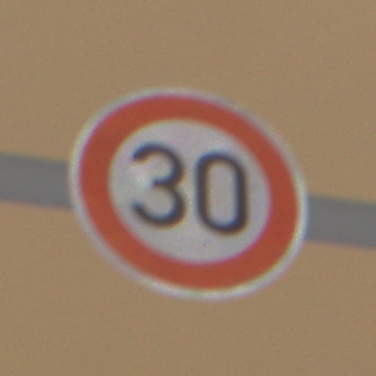
Verkehrszeichen: Geschwindigkeit30
Umgebung: Outdoor, Urban
Tageszeit: Night
Wetter: Overcast
Licht: Artificial
Jahreszeit: NotSpecified
Kontrast: HighContrast